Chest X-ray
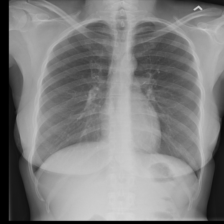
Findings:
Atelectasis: negative
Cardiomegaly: negative
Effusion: negative
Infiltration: negative
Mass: negative
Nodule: negative
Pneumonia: negative
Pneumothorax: negative
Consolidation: negative
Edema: negative
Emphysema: negative
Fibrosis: negative
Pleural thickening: negative
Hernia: negative